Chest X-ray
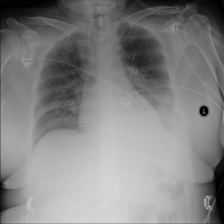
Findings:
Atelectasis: positive
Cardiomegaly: negative
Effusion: positive
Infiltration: negative
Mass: negative
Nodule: negative
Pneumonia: negative
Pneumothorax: negative
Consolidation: negative
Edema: negative
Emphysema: negative
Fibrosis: negative
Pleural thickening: negative
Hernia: negative